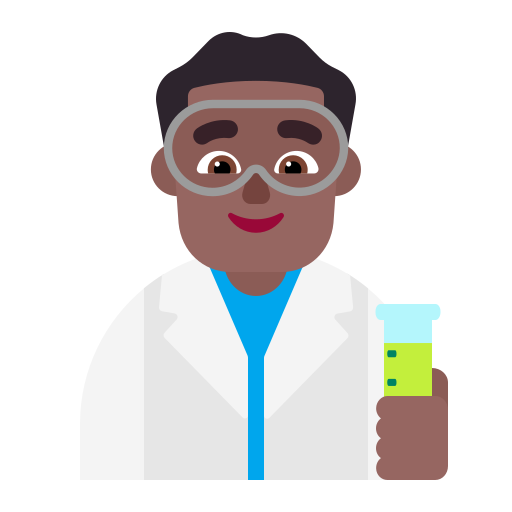
man scientist flat  dark